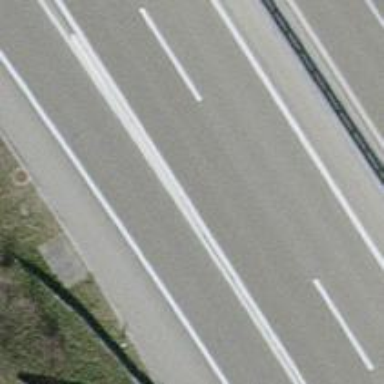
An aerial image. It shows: Trunk link highway.